Question: In my app, I generate a UTF8-encoded CSV file with CHCSVWriter and display it using QLPreviewController. The file may have some special characters, such as umlauts (u, a), and I have checked the files and they are being generated properly. However when they are displayed with QLPreviewController, the characters are screwed up! I have checked my encodings throughout, and they are all UTF-8, so the code points are not being corrupted. Is there a problem with QLPreviewController? Any suggestions?
Here is the code I am using to create and display the CSV file:
'''
NSString *path = @"my path";
CHCSVWriter *csvWriter = [[CHCSVWriter alloc] initWithCSVFile:path atomic:NO];
csvWriter.encoding = NSUTF8StringEncoding;
NSDictionary* w;
for (w in items) {
[csvWriter writeField:[w valueForKey:@"a"]];
[csvWriter writeField:[w valueForKey:@"b"]];
[csvWriter writeLine];
}
[csvWriter closeFile];
[csvWriter release];
QLPreviewController *ql = [[QLPreviewController alloc] init];
[ql setDataSource:self];
[self presentModalViewController:ql animated:YES];
[ql release];
'''
And here is what is being displayed:

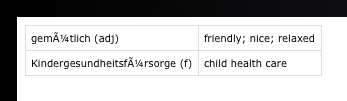
Answer: I also have this problem when viewing utf-8 html files.
I solved it by setting '<meta http-equiv='Content-Type' content='text/html; charset=utf-8'>' in the header.
'UTF-16' or 'Latin1' worked fine without the encoding header, so if you ex. encode your file in 'UTF-16' it should work.